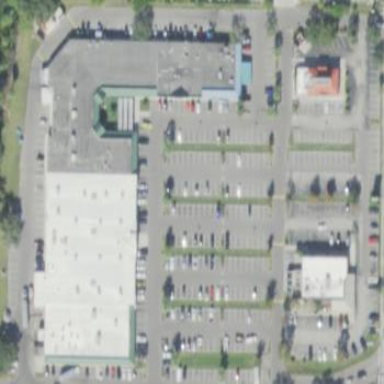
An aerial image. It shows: Retail area.